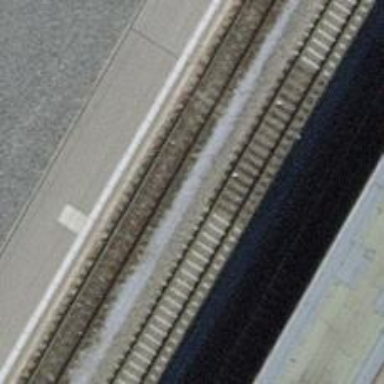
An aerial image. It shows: Railway stop with public transport stop position.